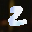
Label: 2